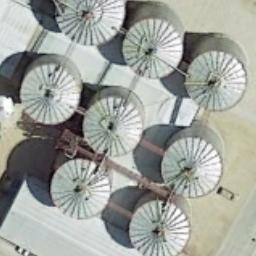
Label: storage_tank